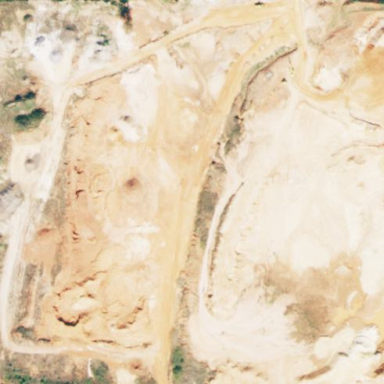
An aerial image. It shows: Quarry for sand extraction.